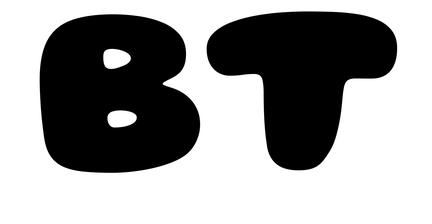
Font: Gluten_Black